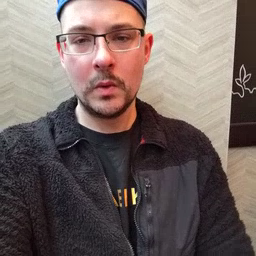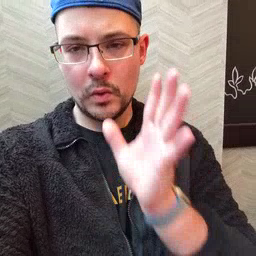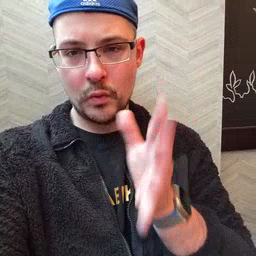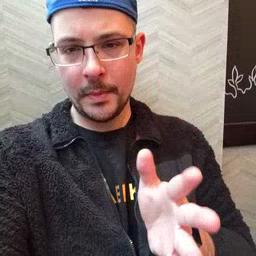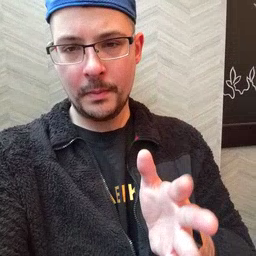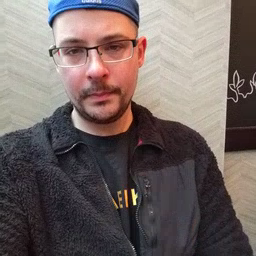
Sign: grandma